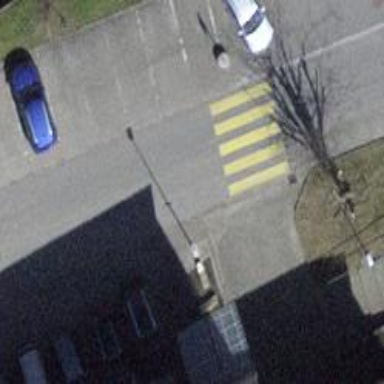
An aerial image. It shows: Uncontrolled zebra crossing with yellow markings on the road.